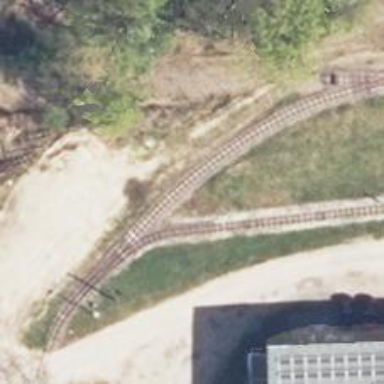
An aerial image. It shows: Preserved railway with rails.